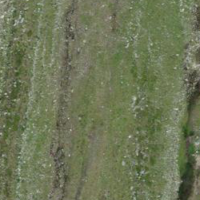
EUNIS habitat code: 26
Species observed at this site:
Diphasiastrum alpinum